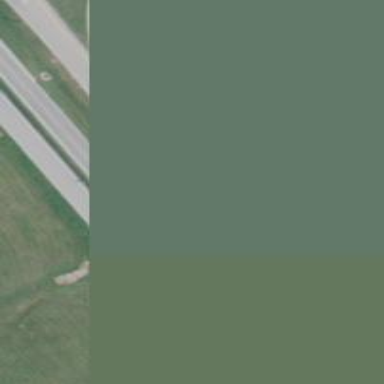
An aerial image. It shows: Primary highway.